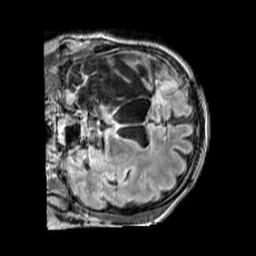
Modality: FLAIR
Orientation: coronal
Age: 40
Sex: male
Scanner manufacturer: siemens
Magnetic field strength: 3 T
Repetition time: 5 s
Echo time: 0.387 s